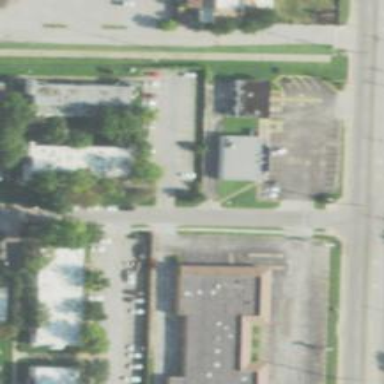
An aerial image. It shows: Retail area.